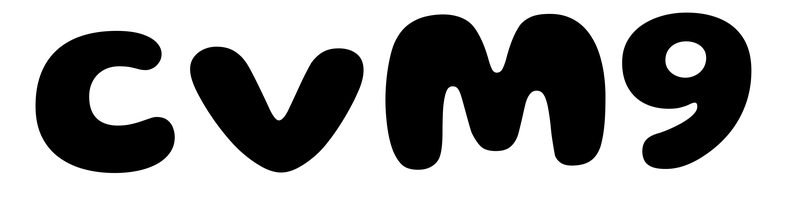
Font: Gluten_Bold